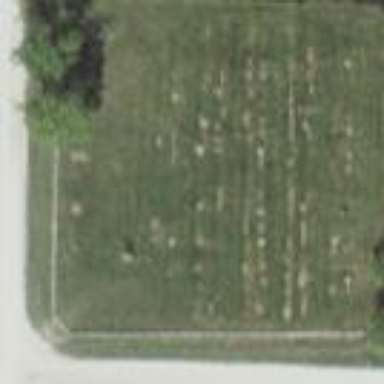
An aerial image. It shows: Cemetery.